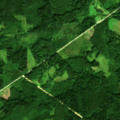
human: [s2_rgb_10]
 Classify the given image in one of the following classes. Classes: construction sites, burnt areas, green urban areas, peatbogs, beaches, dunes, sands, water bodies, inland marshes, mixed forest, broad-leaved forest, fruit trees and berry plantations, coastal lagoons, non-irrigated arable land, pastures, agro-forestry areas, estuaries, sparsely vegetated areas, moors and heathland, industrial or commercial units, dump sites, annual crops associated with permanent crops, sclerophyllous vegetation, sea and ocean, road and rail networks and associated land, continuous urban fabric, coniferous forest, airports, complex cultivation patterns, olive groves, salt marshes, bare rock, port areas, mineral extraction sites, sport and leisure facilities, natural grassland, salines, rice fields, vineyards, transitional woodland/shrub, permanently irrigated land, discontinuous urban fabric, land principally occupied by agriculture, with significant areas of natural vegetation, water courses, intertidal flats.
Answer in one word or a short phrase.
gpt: land principally occupied by agriculture, with significant areas of natural vegetation, coniferous forest, mixed forest, transitional woodland/shrub